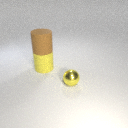
large brown rubber cylinder above large yellow rubber cylinder